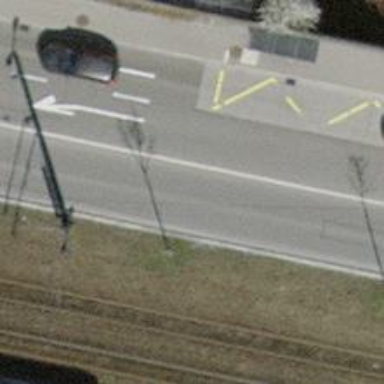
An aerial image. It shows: Bus stop with stop position for public transport.